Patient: sex F, age 51
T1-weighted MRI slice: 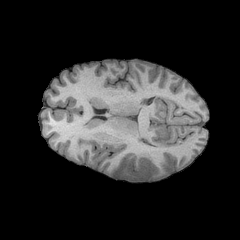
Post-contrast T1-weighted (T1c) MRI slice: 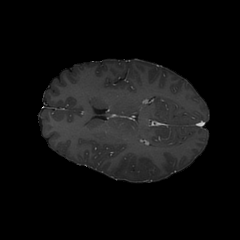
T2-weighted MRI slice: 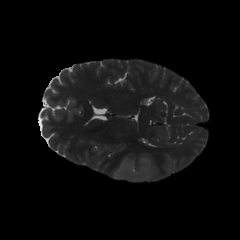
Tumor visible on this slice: yes
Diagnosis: Astrocytoma, IDH-wildtype
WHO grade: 3